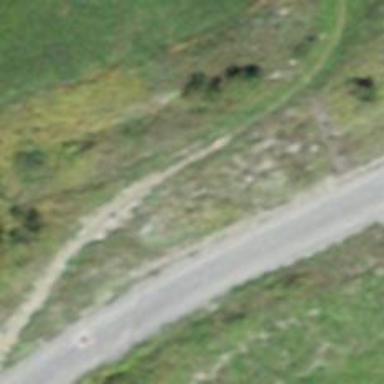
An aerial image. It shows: Road with steps.